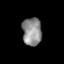
Tissue: lung
Cell type: Epithelial cells
Senescence score: 0.1356
Nuclear area (px): 532
Mean DAPI intensity: 141.179